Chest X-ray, PA view. Patient: 43 years old, sex M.
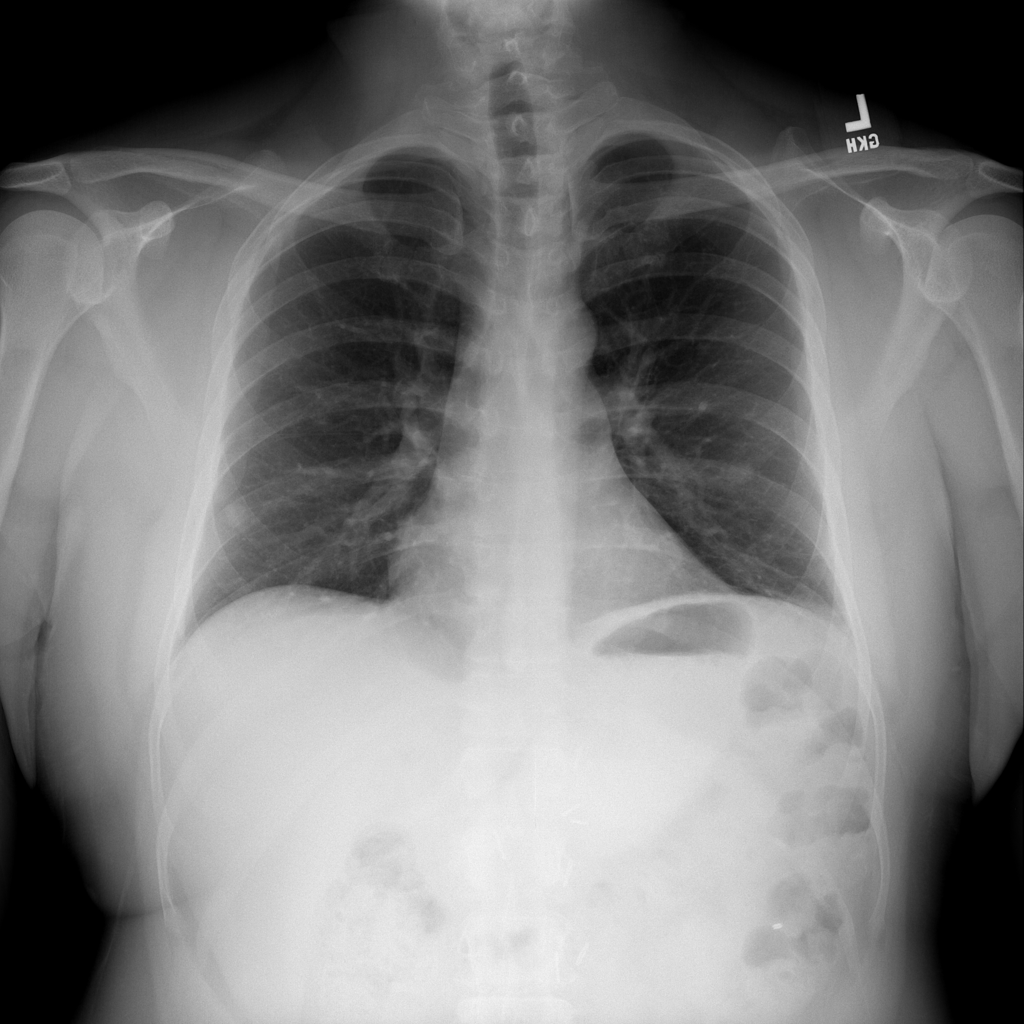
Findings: Mass